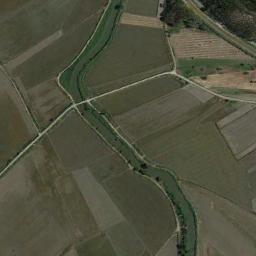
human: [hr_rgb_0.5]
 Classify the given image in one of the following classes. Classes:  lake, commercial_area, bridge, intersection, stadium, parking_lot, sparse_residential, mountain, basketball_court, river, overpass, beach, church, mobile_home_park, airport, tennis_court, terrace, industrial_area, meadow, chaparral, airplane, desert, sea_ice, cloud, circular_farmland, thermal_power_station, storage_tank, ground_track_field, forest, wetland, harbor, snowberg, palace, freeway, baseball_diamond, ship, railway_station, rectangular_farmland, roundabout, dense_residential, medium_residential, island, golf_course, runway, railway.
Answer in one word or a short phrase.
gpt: river